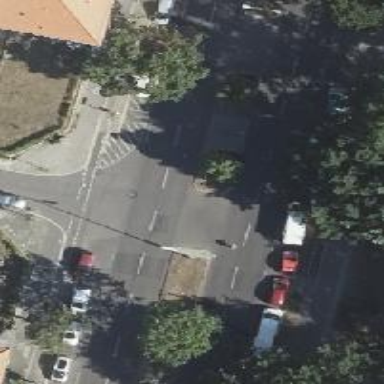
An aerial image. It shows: Footway with crossing that includes island.